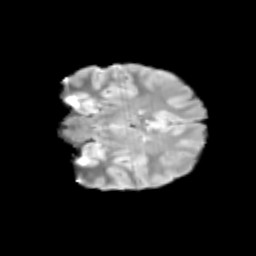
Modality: T2w
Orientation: coronal
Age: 9
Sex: male
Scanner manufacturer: siemens
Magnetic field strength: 3 T
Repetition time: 3.8 s
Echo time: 0.07 s